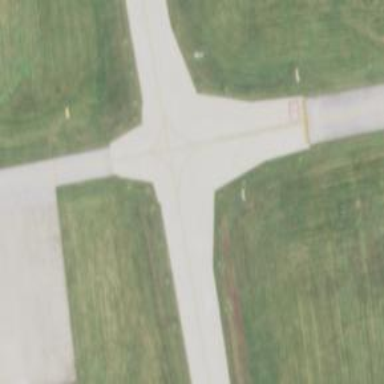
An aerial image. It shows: View of taxiway at the airport.